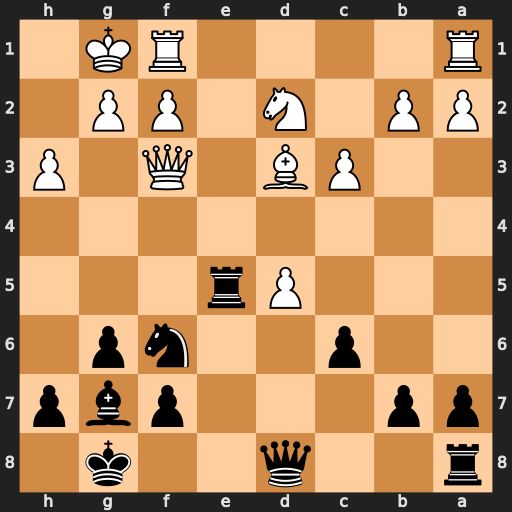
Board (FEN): r2q2k1/pp3pbp/2p2np1/3Pr3/8/2PB1Q1P/PP1N1PP1/R4RK1
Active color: b
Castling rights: -
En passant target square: -
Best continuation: Rxd5 Bc4 Rxd2